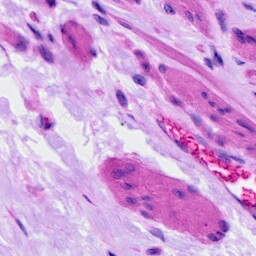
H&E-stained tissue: Ovarian